Question: Take a look on the <URL>. I don't know, how to display the numbers in one line and expand the div with the 'day 1' text ? Keep in mind that the numbers count can be different, so the div's width with the 'day 1' text must fit to the div's width which contains the numbers. Any ideas ?
HTML code:
'''
<div class="day-cont left">
<div class="day-name center">day1</div>
<div class="less-n-cont">
<div class="number left center ">1</div>
<div class="number left center ">2</div>
<div class="number left center ">3</div>
<div class="number left center ">4</div>
<div class="number left center ">5</div>
<div class="number left center ">6</div>
<div class="number left center last-l-number">7</div>
<div class="clear"></div>
</div>
</div>
'''
CSS code:
'''
.day-cont {
width: 110px;
}
.left {
float: left;
}
.center {
text-align: center;
}
.day-name {
background: linear-gradient(to bottom, #FDFDFD 0%, #EAEAEA 100%) repeat scroll 0 0 rgba(0, 0, 0, 0);
}
.less-n-cont {
width: 100%;
}
.day-name, .less-n-cont {
min-width: 200px;
}
.number {
background-color: #FFFFFF;
border-left: 1px solid #CCCCCC;
display: inline-block;
width: 40px;
}
.last-l-number {
border-right: 1px solid #CCCCCC;
}
.clear {
clear: both;
}
'''
I want this as a result

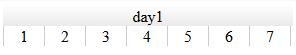
Answer: To get your width as you require I would simply remove the width constraint on the outer container. This means that the container will expand to the total width of the objects it contains.
So from this:
'''
.day-cont {
width: 110px;
}
'''
To this:
'''
.day-cont {
}
'''
---
I have also fiddled with your code a little bit to improve it.
Instead of having to add a class to the last item, you can do the following:
'''
.day-cont .number:last-child {
border-right: 1px solid #CCC;
}
'''
Instead of having to add an extra '</div>' to clear things at the end you can extend the above method like so:
'''
.day-cont .number:last-child:after {
content:" ";
display: block;
clear: both;
height: 0;
}
'''
Fully updated fiddle here: <URL>
Hope this helps.